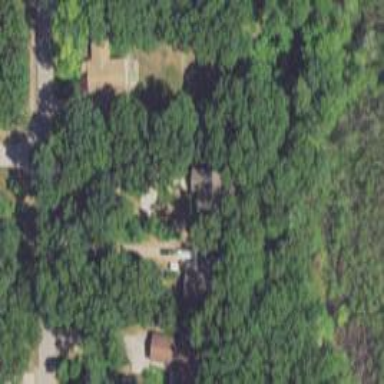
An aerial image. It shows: Driveway.